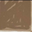
Piece: xx